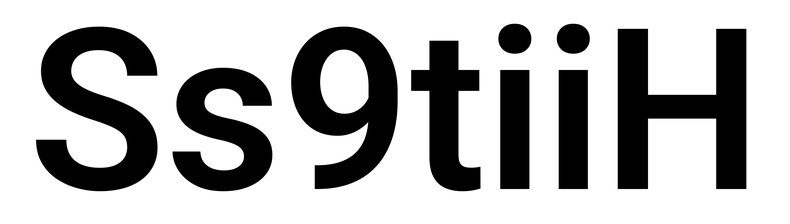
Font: Roboto_SemiBold